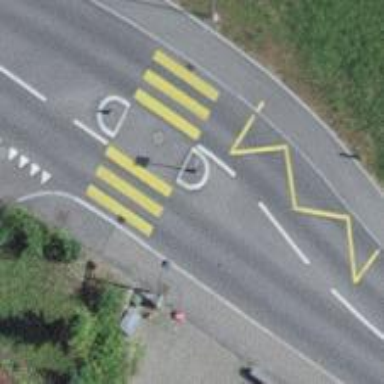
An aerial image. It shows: Marked crossing on the road.